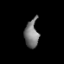
Tissue: lung
Cell type: Fibroblasts
Senescence score: 0.5572
Nuclear area (px): 380
Mean DAPI intensity: 119.505